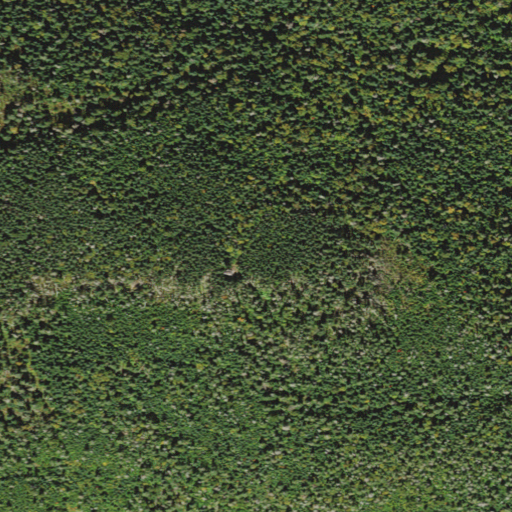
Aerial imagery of mountain in Vermont named Monadnock Mountain containing only evergreen forest